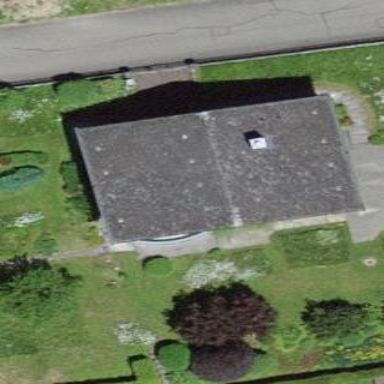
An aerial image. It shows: Residential building.